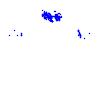
Particle: electron